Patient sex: M
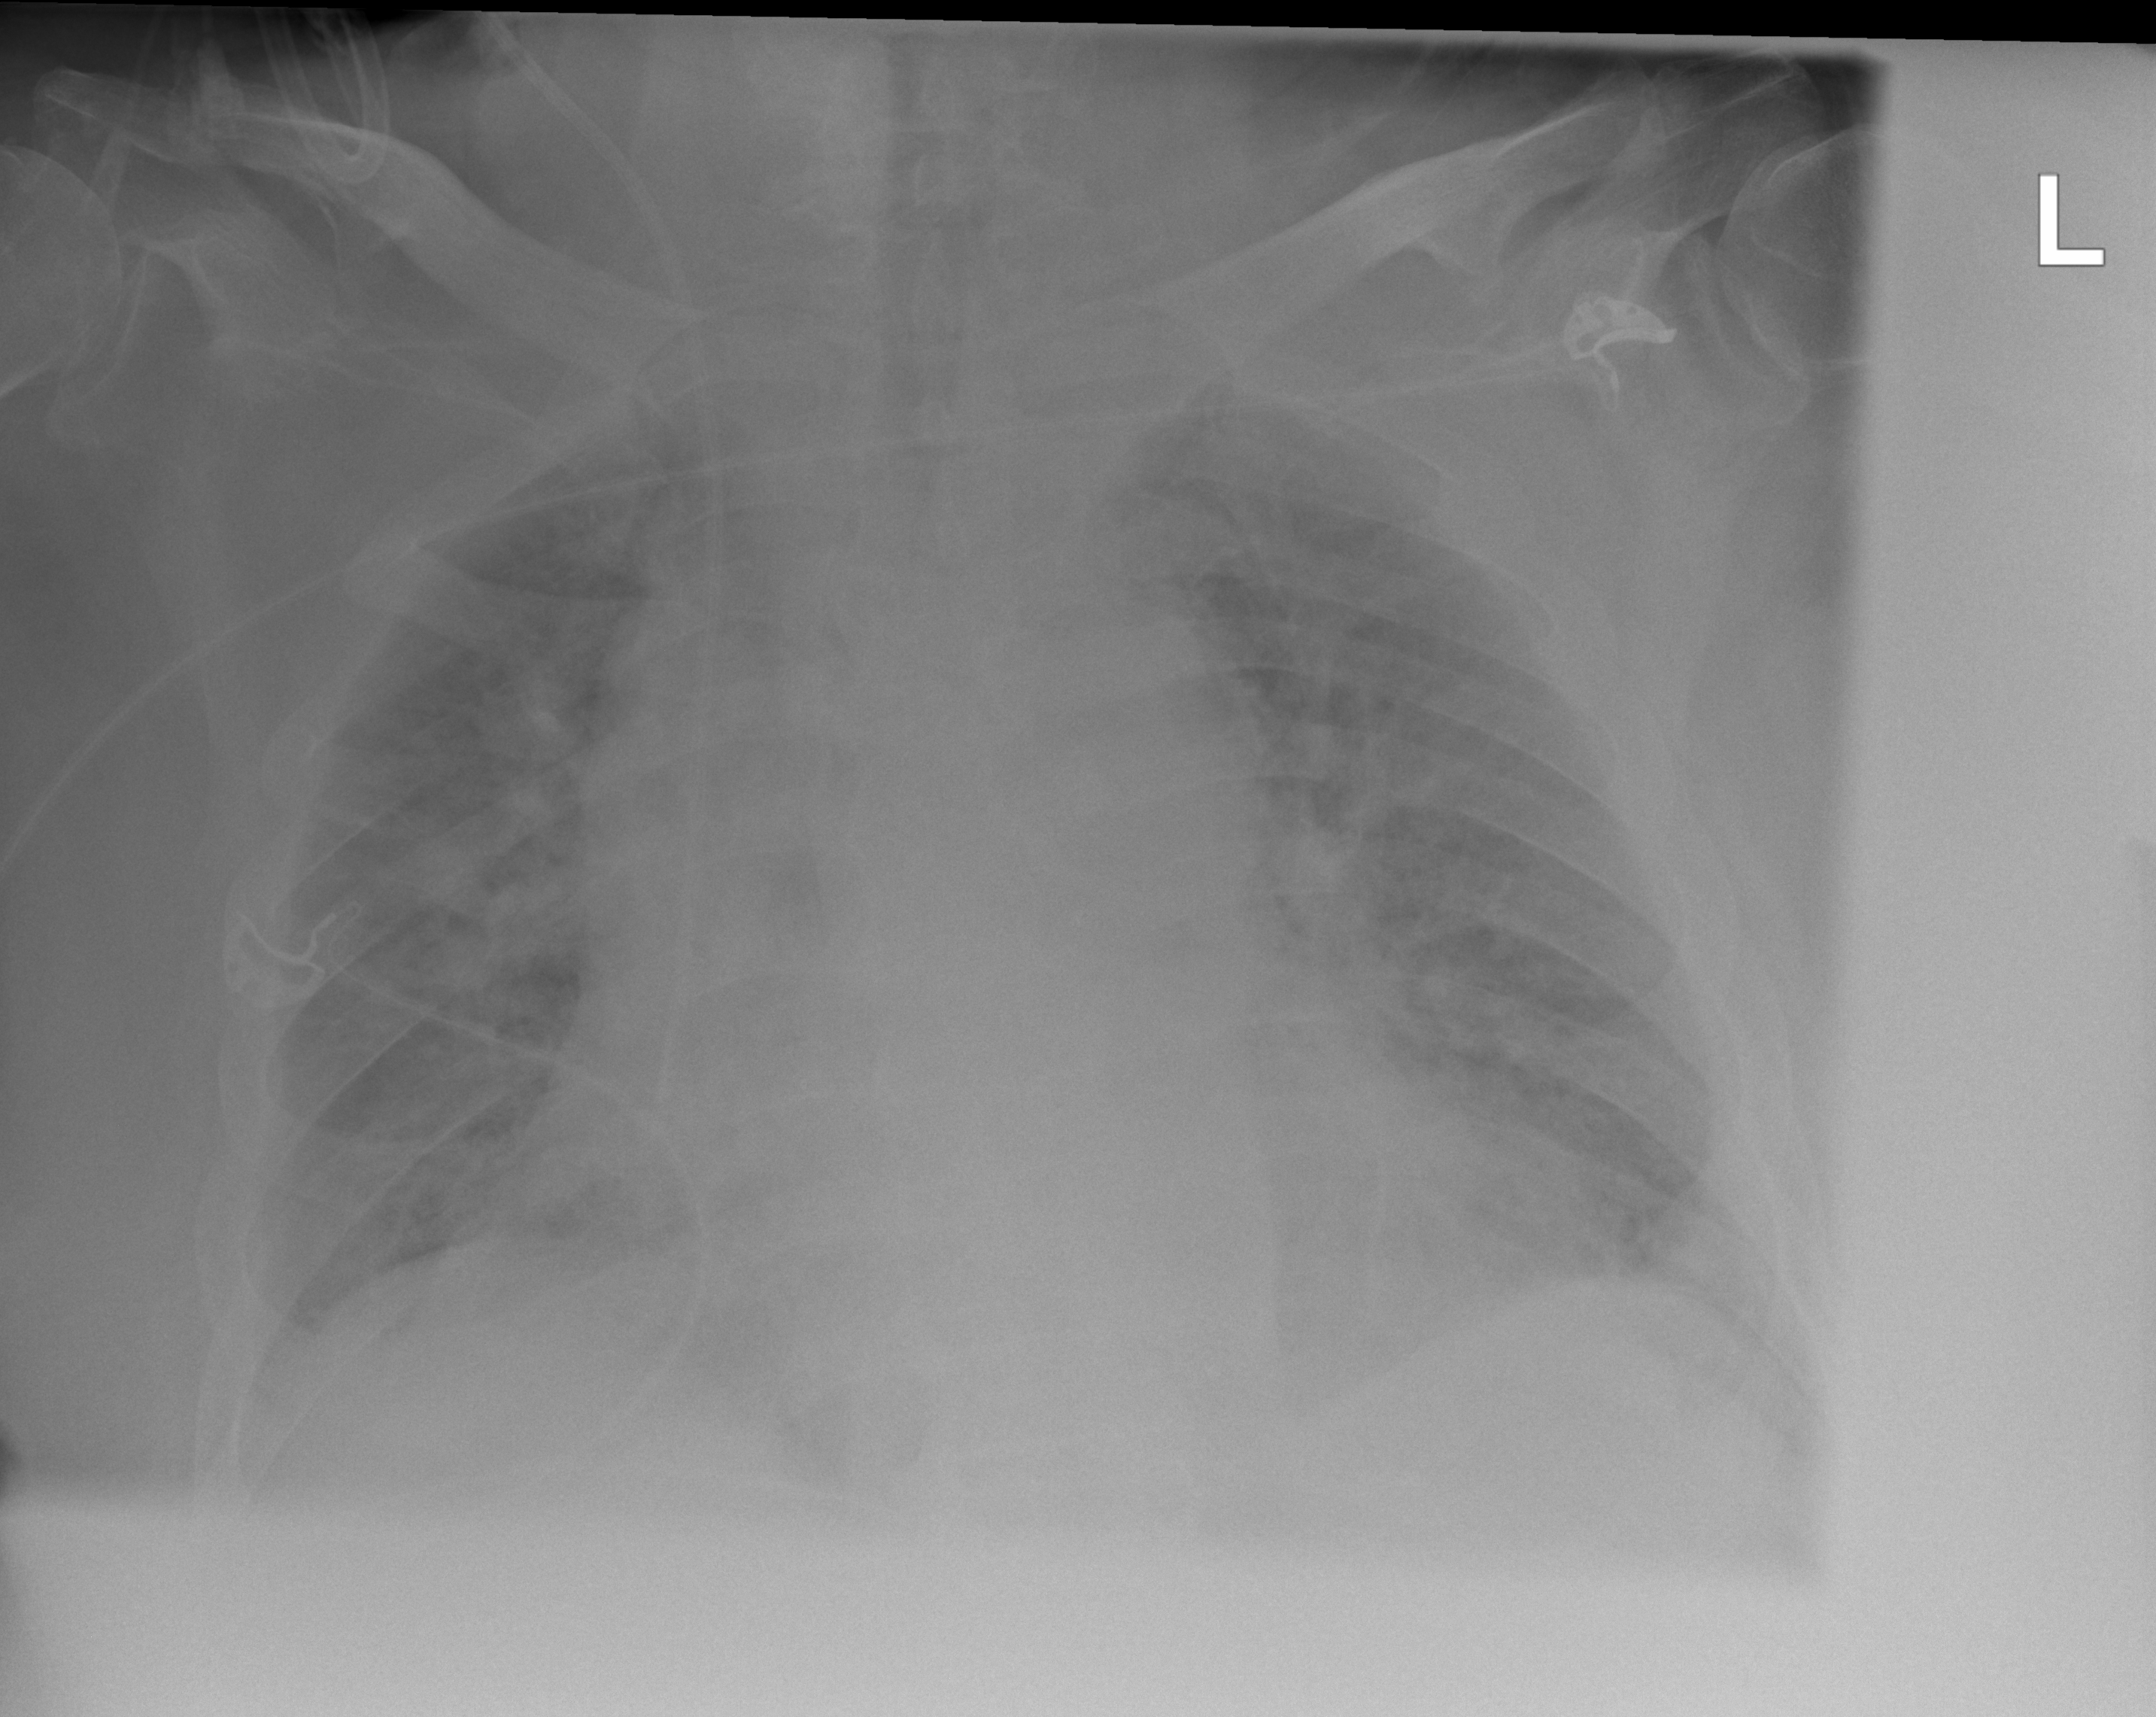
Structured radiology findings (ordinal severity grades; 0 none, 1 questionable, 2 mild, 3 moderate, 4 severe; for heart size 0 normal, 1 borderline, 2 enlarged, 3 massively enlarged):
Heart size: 2
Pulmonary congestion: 2
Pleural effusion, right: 2
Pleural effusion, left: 2
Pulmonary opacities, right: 3
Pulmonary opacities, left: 3
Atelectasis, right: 3
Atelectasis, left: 3